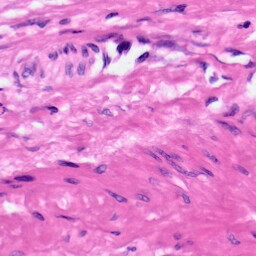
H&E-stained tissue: Pancreatic